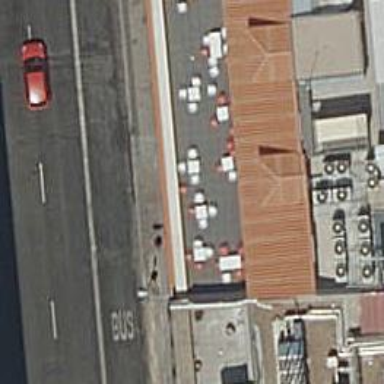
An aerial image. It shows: Bus stop with shelter. It is platform for public transport.